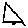
Label: triangle